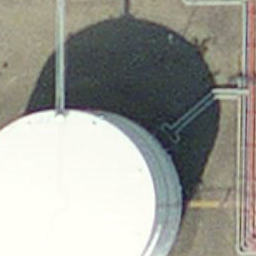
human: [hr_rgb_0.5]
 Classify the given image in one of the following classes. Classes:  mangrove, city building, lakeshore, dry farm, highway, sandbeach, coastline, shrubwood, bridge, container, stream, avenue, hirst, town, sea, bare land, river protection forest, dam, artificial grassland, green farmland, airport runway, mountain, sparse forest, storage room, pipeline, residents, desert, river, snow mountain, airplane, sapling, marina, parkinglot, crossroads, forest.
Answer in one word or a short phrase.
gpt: storage room